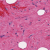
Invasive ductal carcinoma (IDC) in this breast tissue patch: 0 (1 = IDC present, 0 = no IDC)